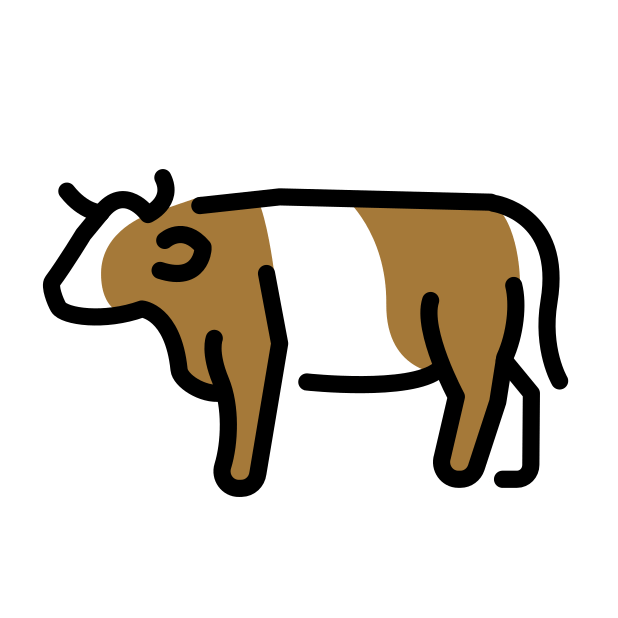
cow